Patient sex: F
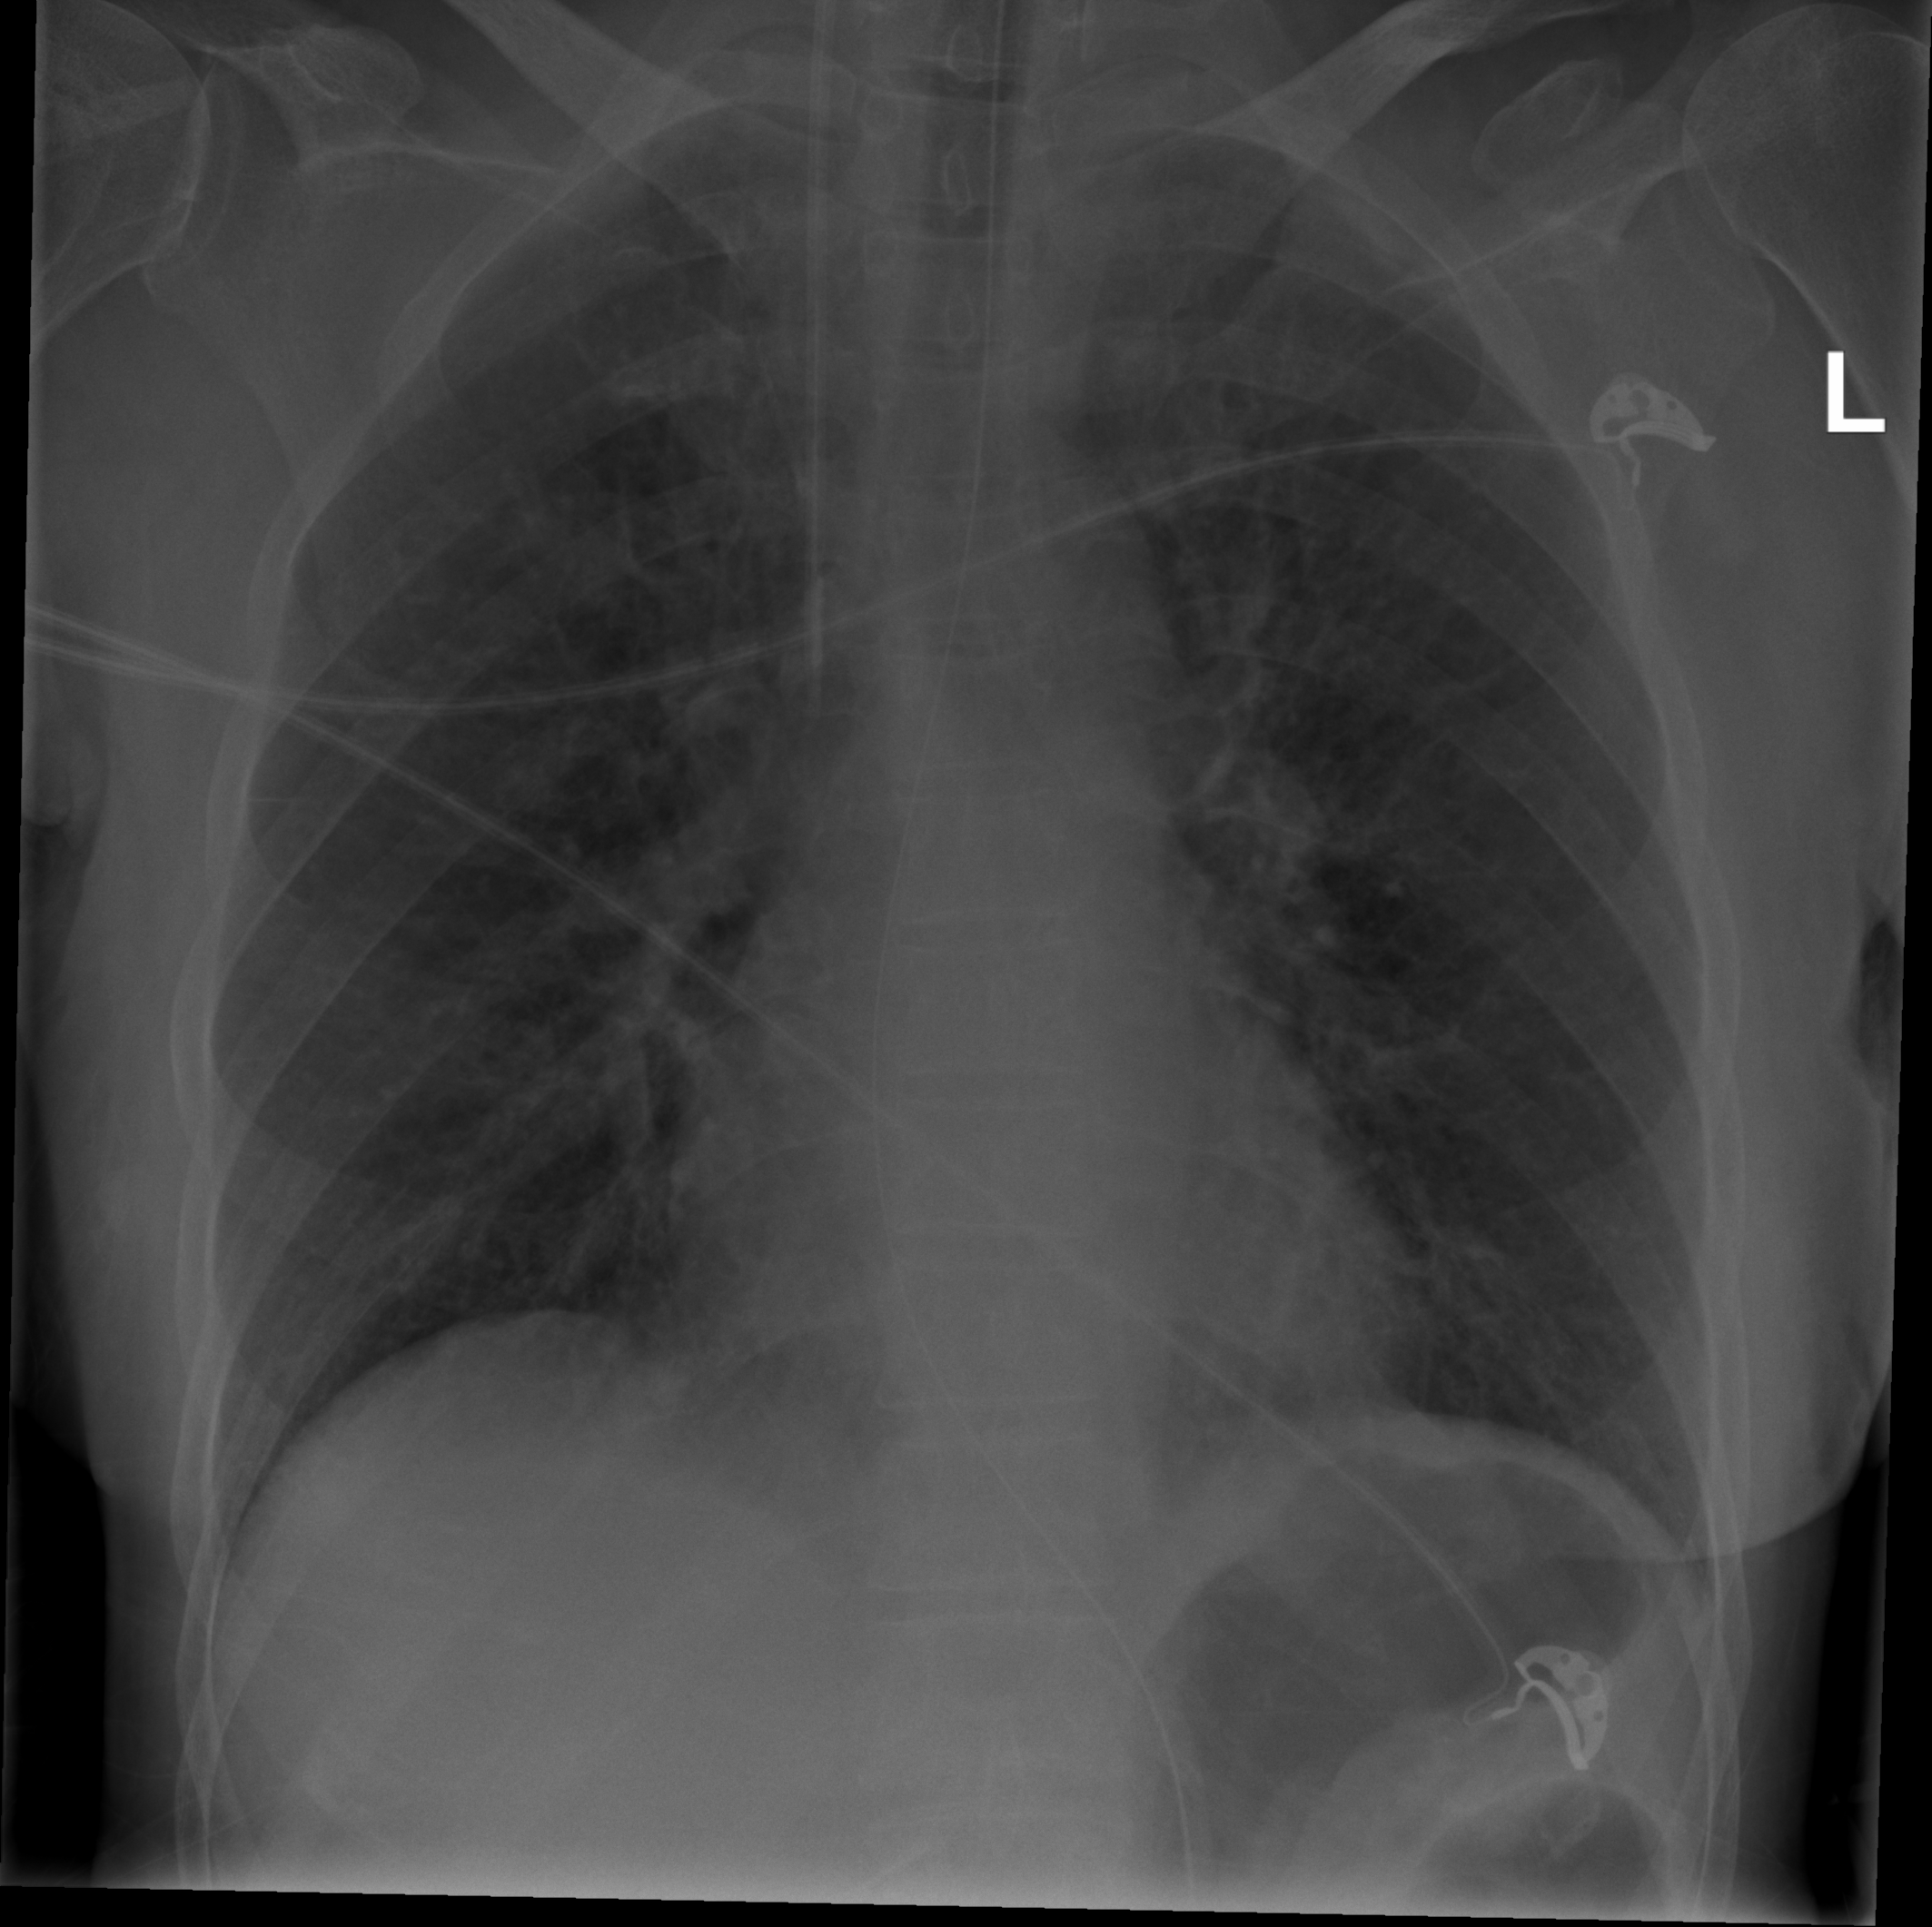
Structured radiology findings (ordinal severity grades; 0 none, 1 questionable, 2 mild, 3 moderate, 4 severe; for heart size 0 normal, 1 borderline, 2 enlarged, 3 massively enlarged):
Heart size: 0
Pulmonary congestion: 0
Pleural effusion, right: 0
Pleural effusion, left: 0
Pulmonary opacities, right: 0
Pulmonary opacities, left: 0
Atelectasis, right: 2
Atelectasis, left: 0